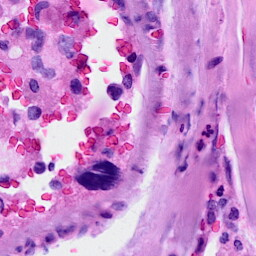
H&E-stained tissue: Breast